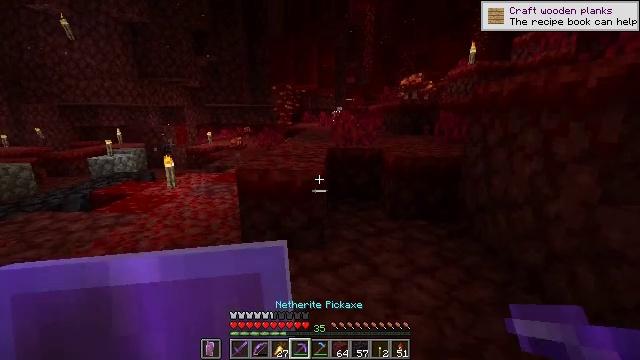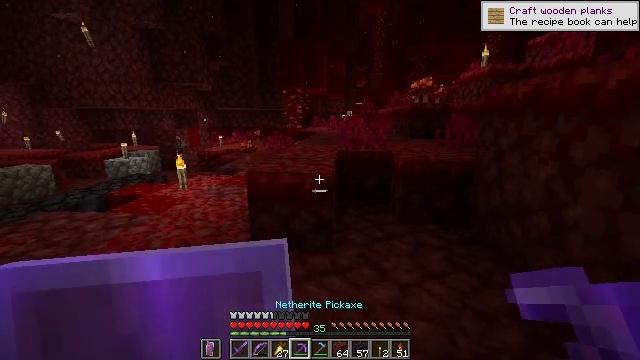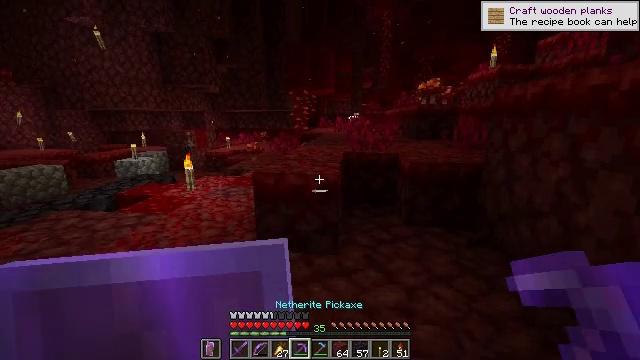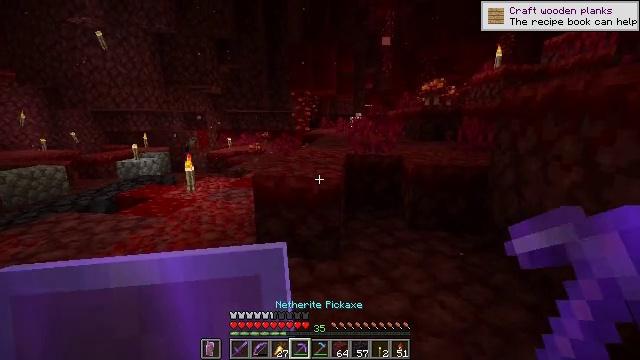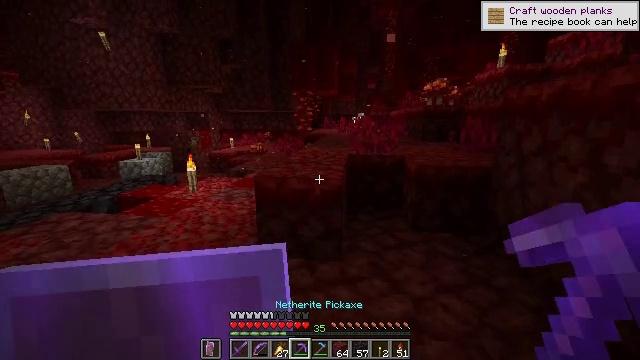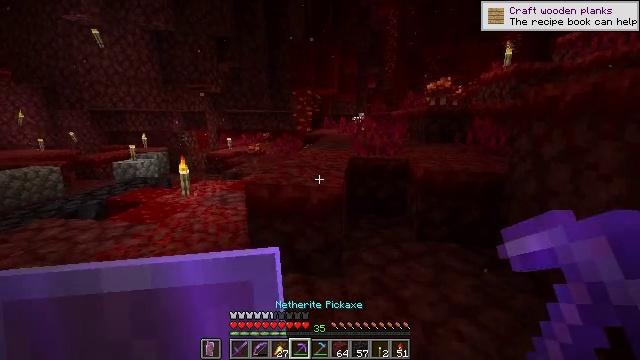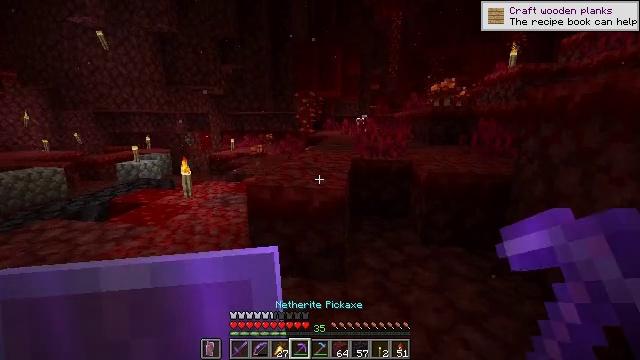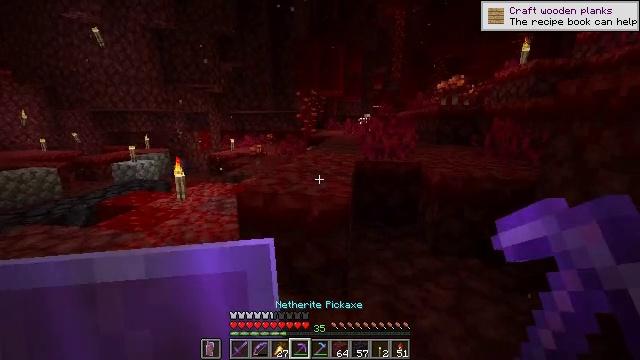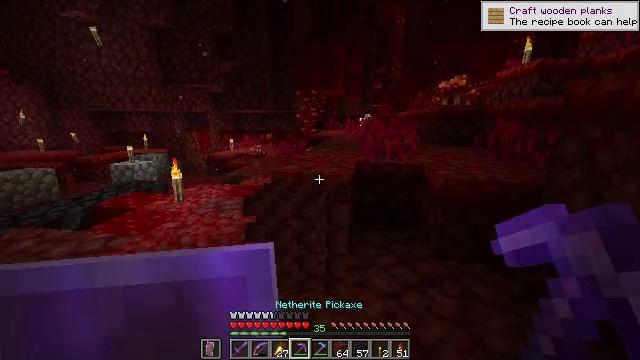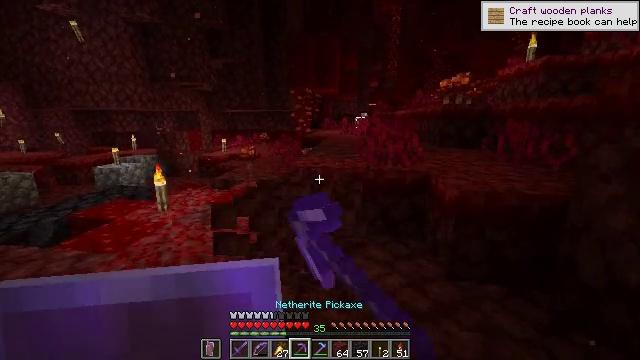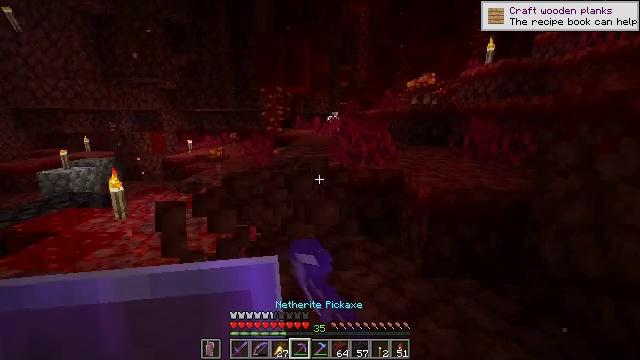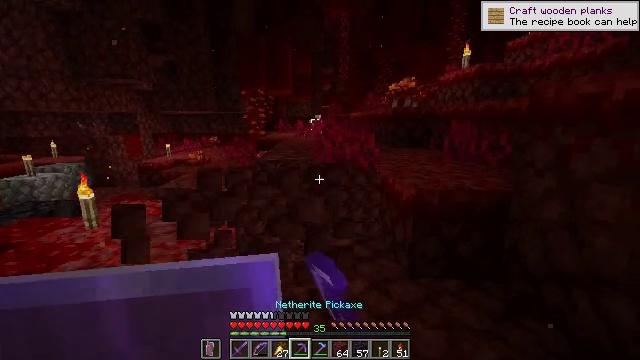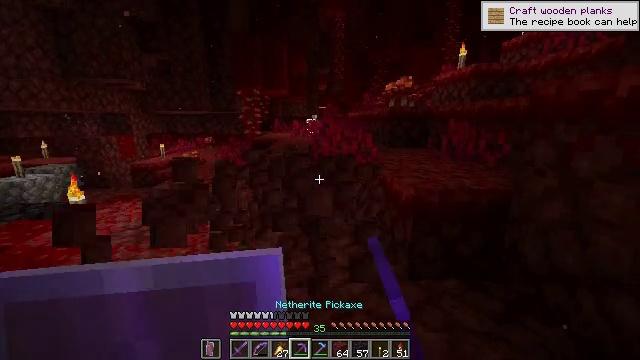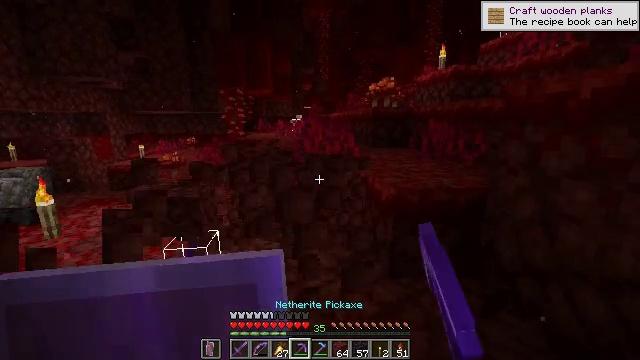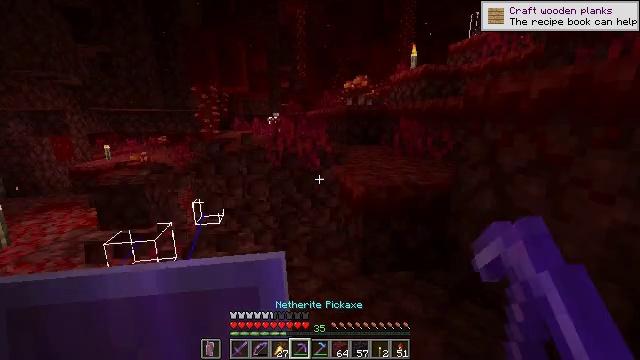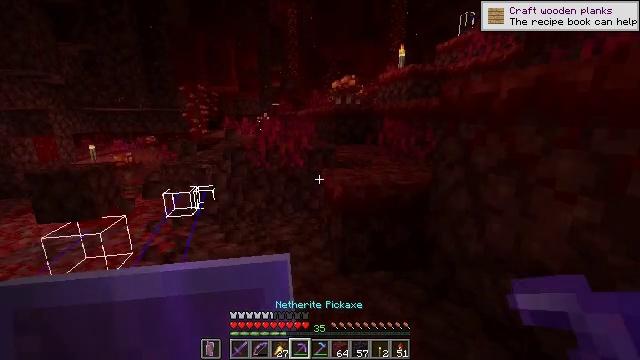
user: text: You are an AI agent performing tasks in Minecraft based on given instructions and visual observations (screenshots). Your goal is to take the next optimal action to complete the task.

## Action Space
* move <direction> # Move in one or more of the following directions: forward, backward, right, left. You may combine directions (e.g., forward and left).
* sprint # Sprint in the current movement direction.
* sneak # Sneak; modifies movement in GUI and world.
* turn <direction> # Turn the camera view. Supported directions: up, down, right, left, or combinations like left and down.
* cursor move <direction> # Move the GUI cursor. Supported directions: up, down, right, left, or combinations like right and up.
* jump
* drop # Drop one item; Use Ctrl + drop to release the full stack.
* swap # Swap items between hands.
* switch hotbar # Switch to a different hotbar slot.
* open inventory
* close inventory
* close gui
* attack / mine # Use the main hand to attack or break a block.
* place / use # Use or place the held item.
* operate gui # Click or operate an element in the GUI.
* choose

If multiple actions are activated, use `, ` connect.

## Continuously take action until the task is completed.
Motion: motion action
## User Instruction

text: Gather crimson nylium blocks.
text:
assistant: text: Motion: turn left
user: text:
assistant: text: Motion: turn left
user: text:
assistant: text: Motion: move forward
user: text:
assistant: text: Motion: move forward
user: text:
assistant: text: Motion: move forward
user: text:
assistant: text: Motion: move forward
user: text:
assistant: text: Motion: move forward
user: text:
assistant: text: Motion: move forward, attack / mine
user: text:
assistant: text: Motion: move forward, turn right, attack / mine
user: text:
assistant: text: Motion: turn right, attack / mine
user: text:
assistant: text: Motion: turn right, attack / mine
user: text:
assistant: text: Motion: attack / mine
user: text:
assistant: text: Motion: move right, turn right, attack / mine
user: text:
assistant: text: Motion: move right, turn right, attack / mine
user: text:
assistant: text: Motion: move right, turn right, attack / mine
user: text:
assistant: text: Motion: move right, attack / mine
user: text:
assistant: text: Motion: attack / mine
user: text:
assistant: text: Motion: turn left, attack / mine
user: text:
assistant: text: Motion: turn left, attack / mine
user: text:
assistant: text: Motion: turn left, attack / mine
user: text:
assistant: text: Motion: attack / mine